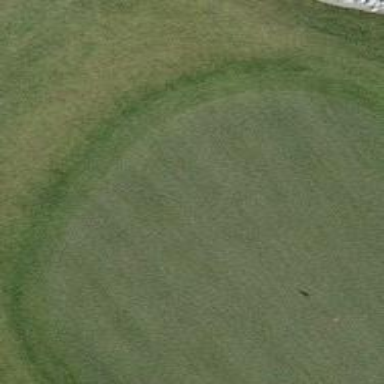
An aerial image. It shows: Golf hole.